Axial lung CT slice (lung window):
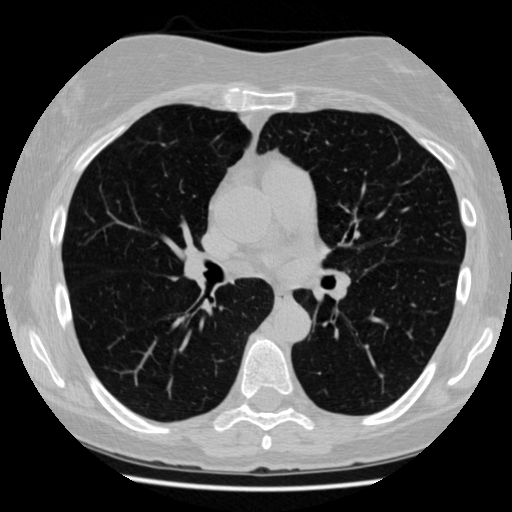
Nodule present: no